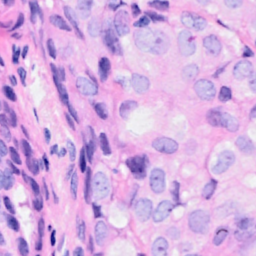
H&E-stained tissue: Breast